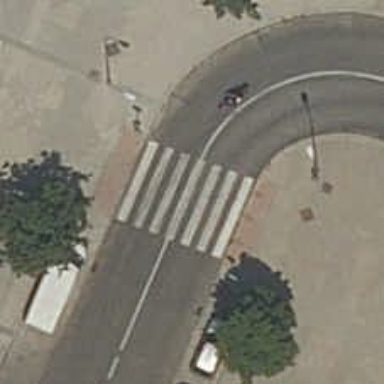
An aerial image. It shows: Zebra crossing on the road.